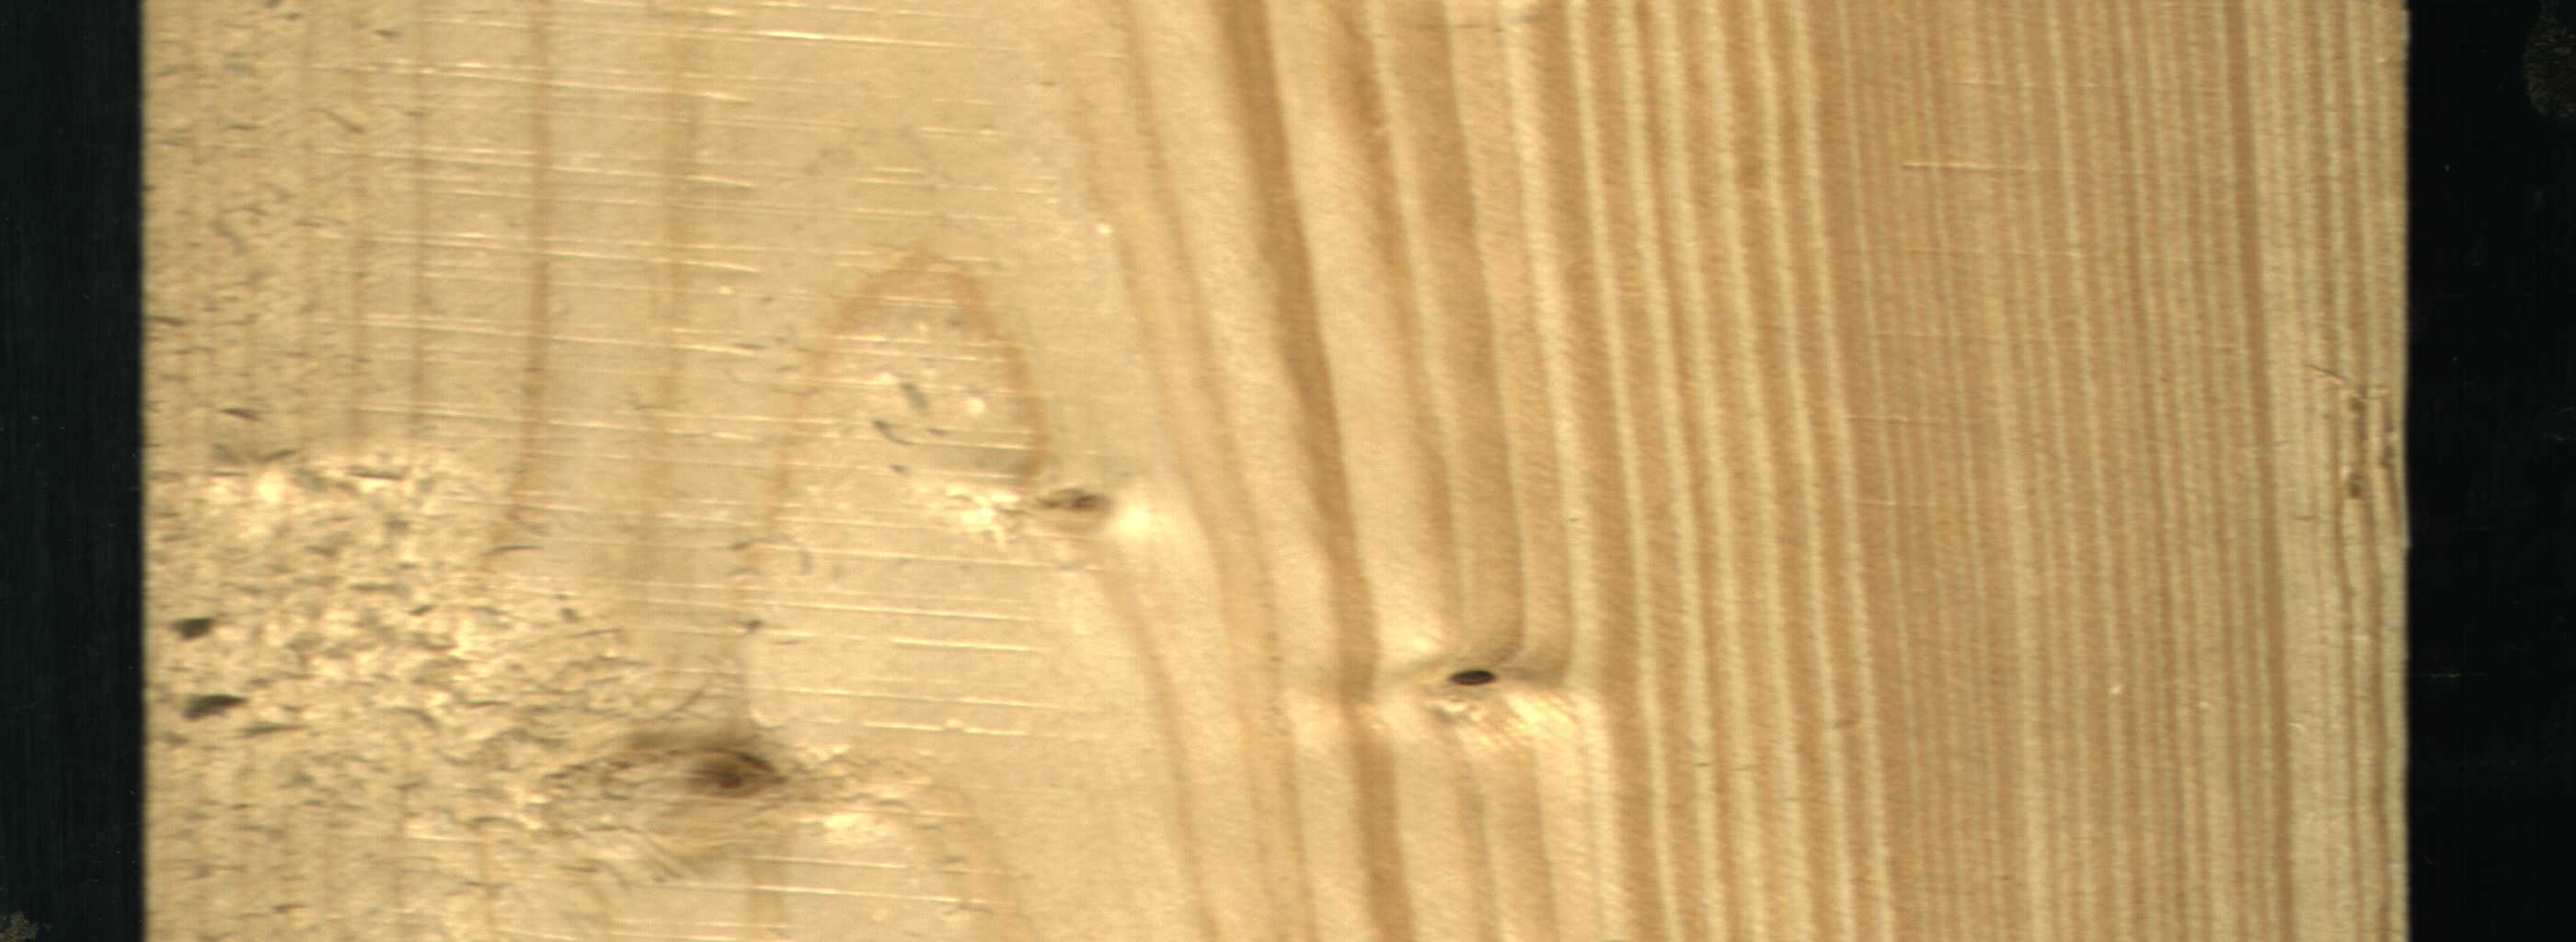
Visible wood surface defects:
Dead_Knot
Live_Knot
Live_Knot